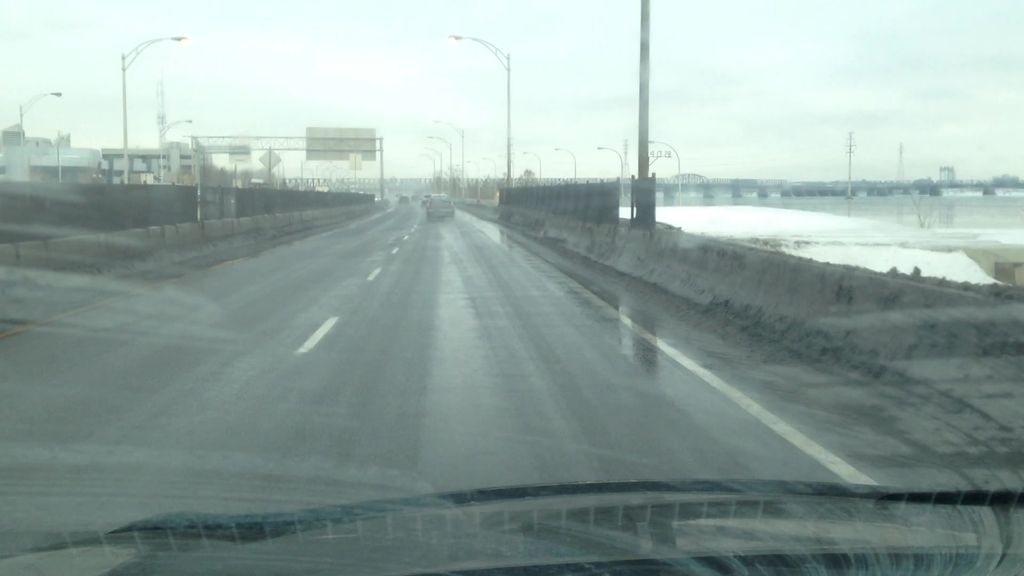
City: montreal